Interaction volume radius: 10 \u00c5
Interaction volume height: 15 \u00c5
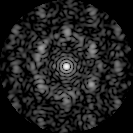
Disorder parameter: 0.7007